Question: Initially this panel had 'accordion' layout. Both the child panels where shown then. But as soon as I changed it to vbox, it shows the second panel. But no tree inside!
See the image.

### Related Code
'''
OurApp.online_tree_store = Ext.create('Ext.data.TreeStore', {
root : {
expanded : true,
children : []
}
});
OurApp.online_tree = Ext.create('Ext.tree.Panel', {
store : OurApp.online_tree_store,
title : 'Online',
region: 'north',
useArrows : true,
rootVisible : false,
listeners : {
itemdblclick : contactitemdblclick
}
});
/// Note: Offline tree is exactly the same as online tree.
Ext.create('Ext.panel.Panel', {
closable : false,
width : 300,
maxWidth : 400,
itemId : 'viewport-contacts',
constrain : true,
layout : 'accordion', // <--- layout changed to vbox or border
region : 'west',
hidden : true,
border : true,
defaults : {
height : '50%', // <--- used for vbox
},
tbar : [{
xtype : 'button',
text : 'Sign out',
iconCls : 'icon-disconnect',
handler : function() {
}
}],
items : [OurApp.online_tree, OurApp.offline_tree],
});
'''
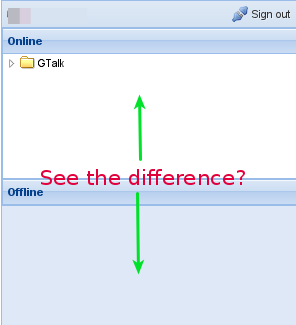
Answer: height: '50%' should be flex: 1.
You'll also want to specify align: 'stretch'
'''
Ext.require('*');
Ext.onReady(function() {
var panel = Ext.create('Ext.panel.Panel', {
renderTo: document.body,
width: 400,
height: 400,
layout: {
type: 'vbox',
align: 'stretch'
},
items: [{
title: 'P1',
flex: 1
}, {
title: 'P2',
flex: 1
}]
});
});
'''